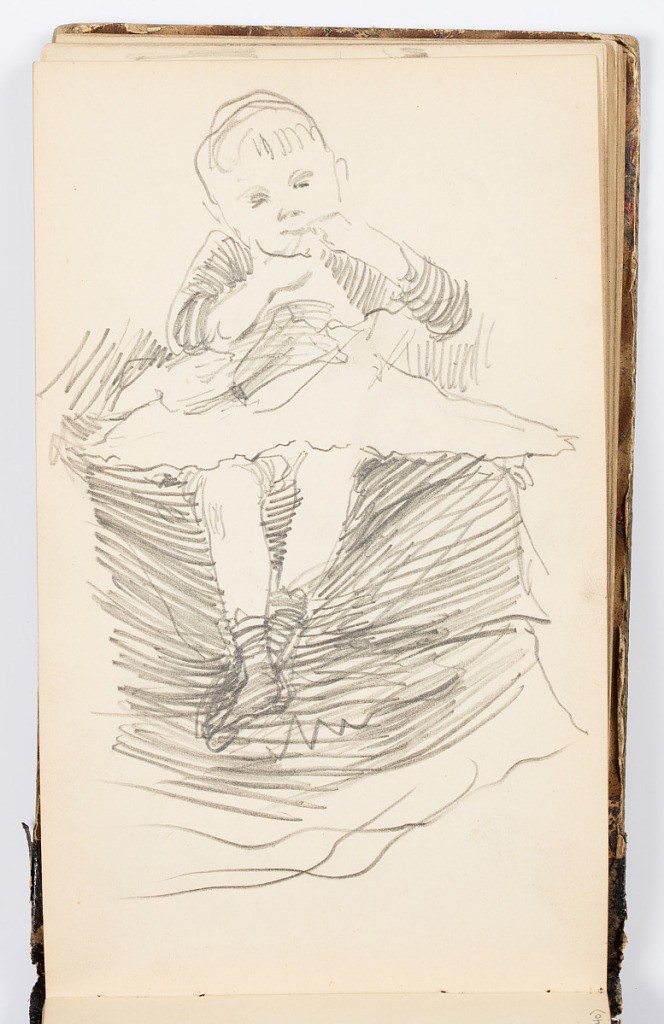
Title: Sketchbook Page
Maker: Kenyon Cox, American, 1856–1919
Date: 1875
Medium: Graphite on paper
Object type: Sketchbook folio
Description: Sketch of a small child with ankles crossed and hands at mouth.